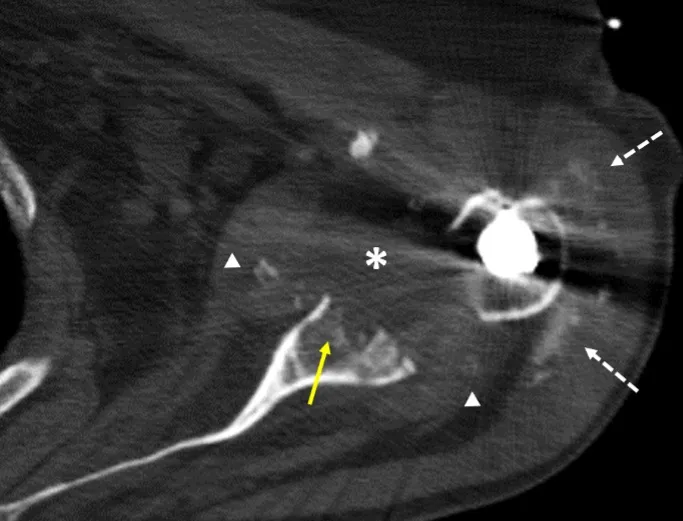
Imaging of the left shoulder before
arthroplasty removal. (a) Axial CT image of the left shoulder demonstrating erosion of the anterior
and central glenoid (solid yellow arrow) with heterogeneously
hypoattenuating material centered within the glenohumeral joint space,
suggestive of complex effusion (*) and multiple intra-articular fragments of
ossific debris (arrowheads) abutting the margins of the thickened joint
capsule. This appearance would be most suspicious for septic arthritis,
though neoplasm with necrosis could have a similar appearance. Apparent
linear and punctate calcification within the subacromial-subdeltoid bursa
(dashed white arrows) would be most compatible with displaced articular
debris and heterotopic soft tissue ossification, chondroid neoplasm not
excluded. Streak artifact from the arthroplasty humeral component limits
assessment of fine detail.
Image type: radiology (ct)